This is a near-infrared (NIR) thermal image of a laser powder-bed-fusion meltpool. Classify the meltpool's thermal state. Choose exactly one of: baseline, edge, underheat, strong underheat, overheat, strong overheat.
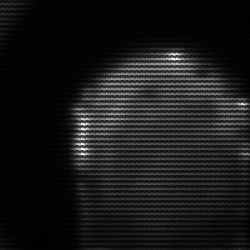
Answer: edge